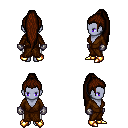
a pixel art fantasy rpg character, female body template, dark elf, purple skin, brown robe, white pants, brown extra-long topknot hairstyle, metal gloves, gold boots, four views (front, back, left, right), 2x2 character sprite sheet, small pixel art, hard edges, no anti-aliasing